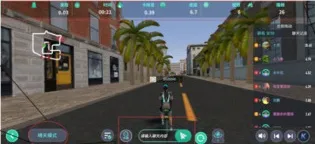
Patient undergoing Virtual Reality-based arm and leg cycling in therapy. (C) Virtual Scenario: Bicycle Race.
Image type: radiology (ct)